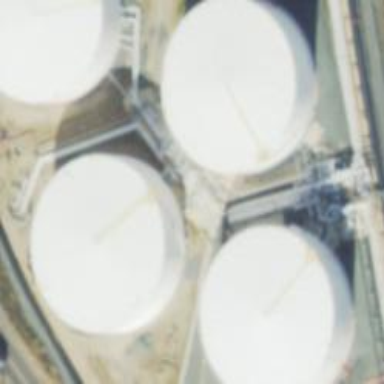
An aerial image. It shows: Storage tank created as man-made structure.